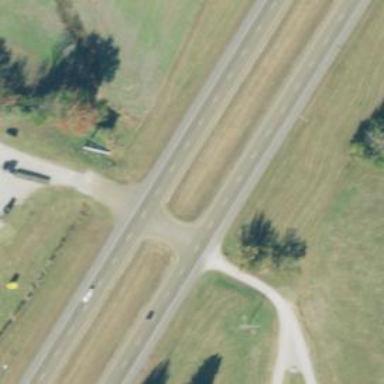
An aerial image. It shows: Asphalt highway with dual carriageway.